Question: Original PNG:
[
With this:
'convert original.png -channel RGB -negate -white-threshold 70% -fuzz 10% -transparent white improved.png'
Improved PNG:
<URL>
The problem is that text cannot be extracted correctly with Tesseract-OCR, it only outputs part of the last two rows (no lat-long labels):
'tesseract improved.png improved'
'cat improved.txt'
'''
14deg 29.9808' S
76deg 15.7617' W
'''
How could the convert call be further improved to correctly extract the text? Any hints are appreciated.
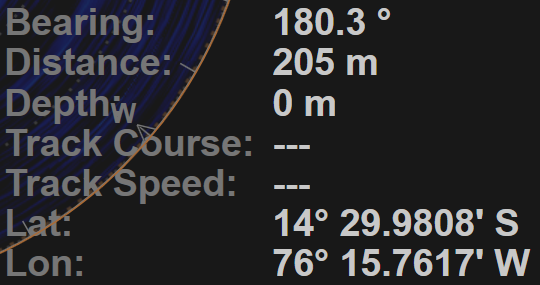
Answer: In Imagemagick, you can try
'''
convert original.png -colorspace gray -threshold 25% -morphology open diamond:1 result.png
'''
<URL>